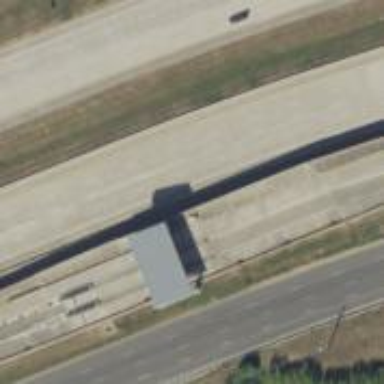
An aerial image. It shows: Toll gantry on the road.